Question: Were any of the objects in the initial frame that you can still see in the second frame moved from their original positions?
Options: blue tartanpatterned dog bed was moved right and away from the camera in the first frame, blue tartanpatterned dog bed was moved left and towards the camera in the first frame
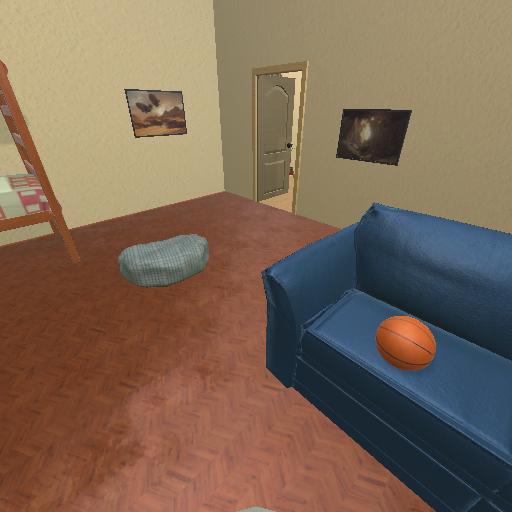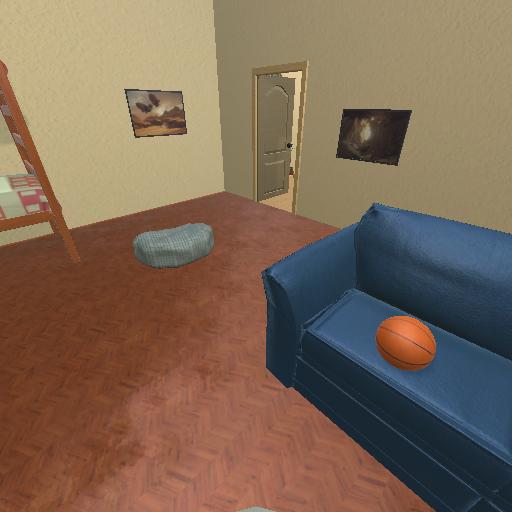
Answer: blue tartanpatterned dog bed was moved right and away from the camera in the first frame